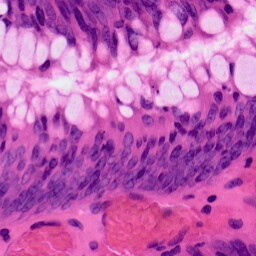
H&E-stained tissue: Colon